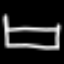
Label: bed